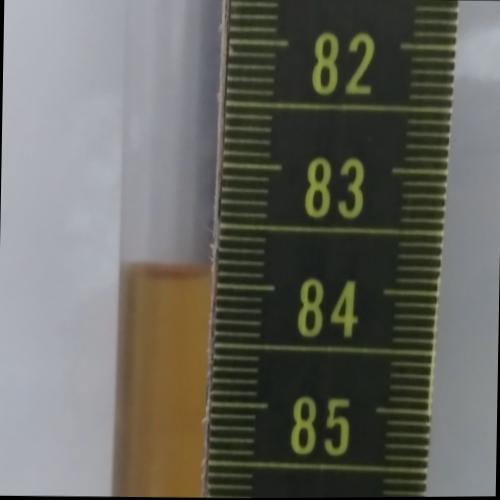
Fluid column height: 83.9 cm